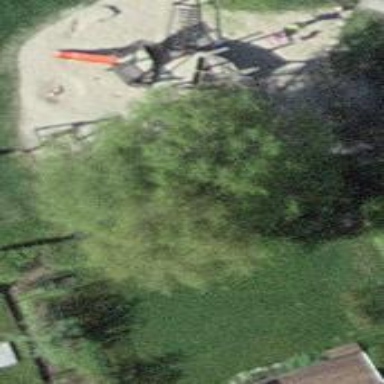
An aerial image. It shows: Single tag "natural: tree."